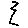
Label: zigzag